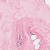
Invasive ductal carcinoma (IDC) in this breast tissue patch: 0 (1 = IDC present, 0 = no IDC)